Platform: macOS
Application: Chrome
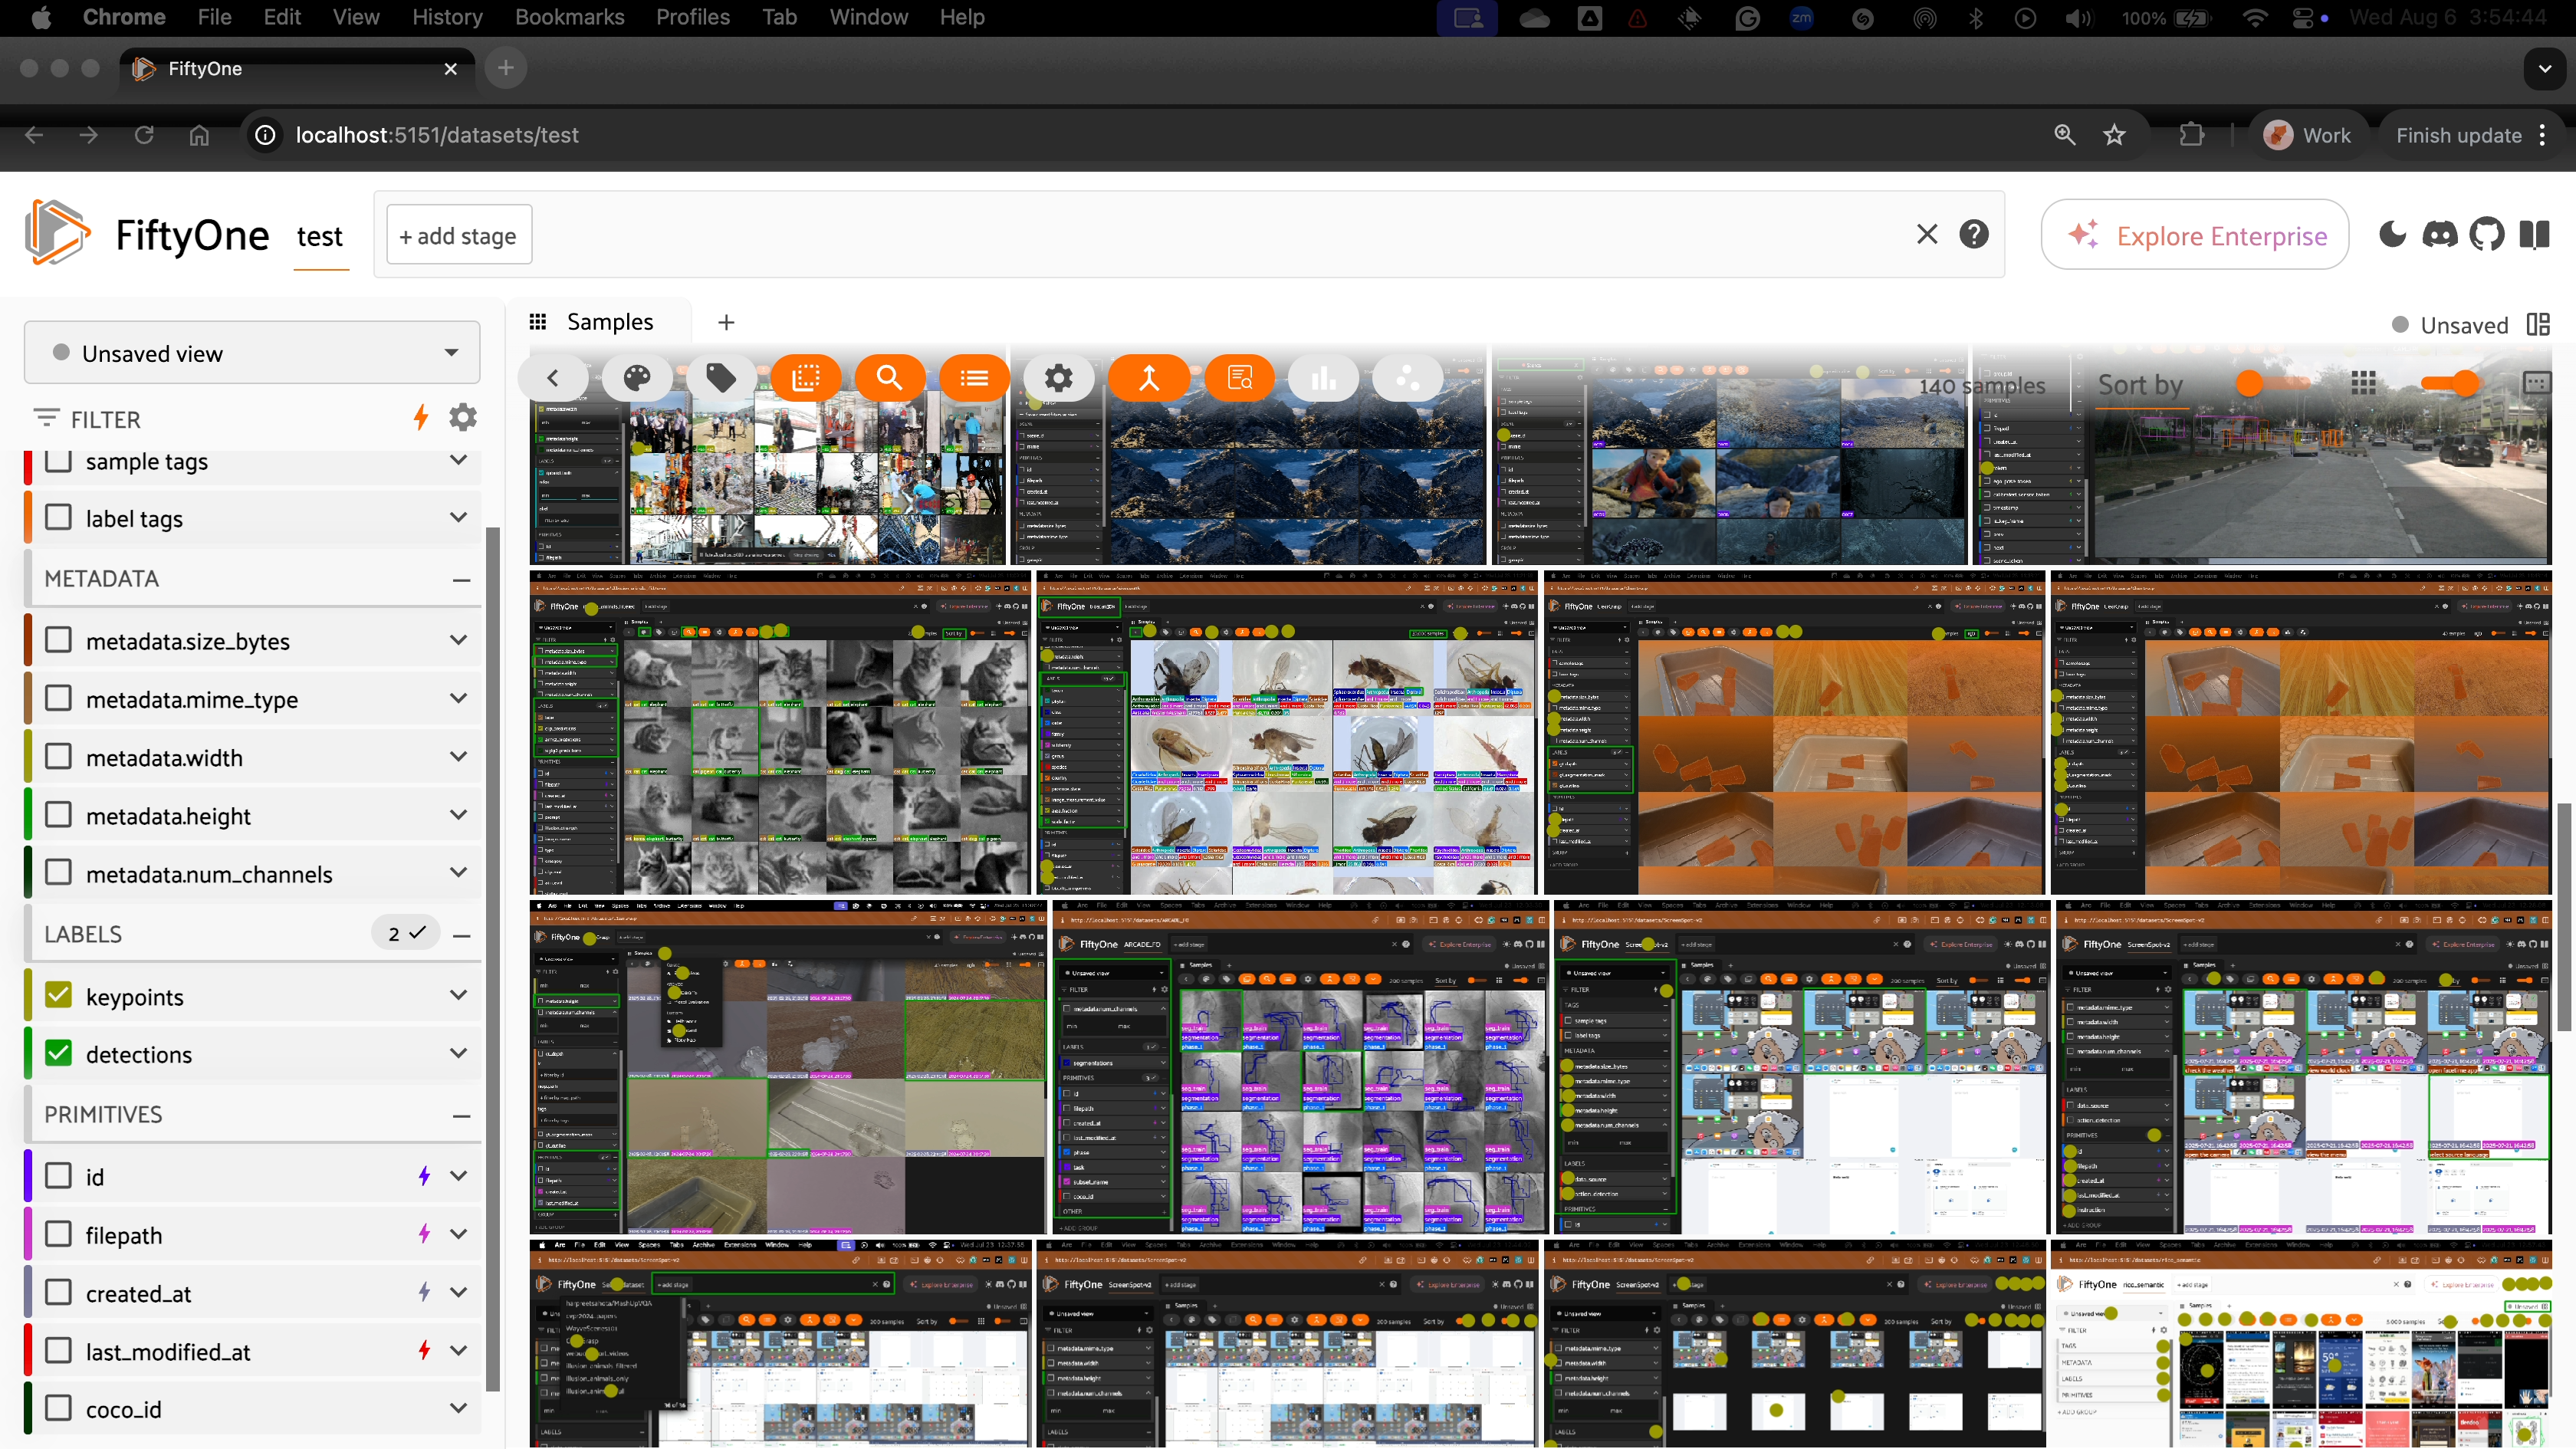
task_description: Open Sort by text similarity menu
action_type: click
element_info: Icon
steps_since_start: 1